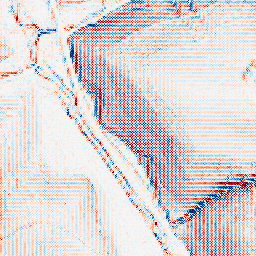
Category: wavelet
Decomposition family: wavelet_dwt
Decomposition parameters: wavelet: haar
level: 1
Upsampling method: quartic
Upsampling parameters: scale: 8
Upsampling scale: 8